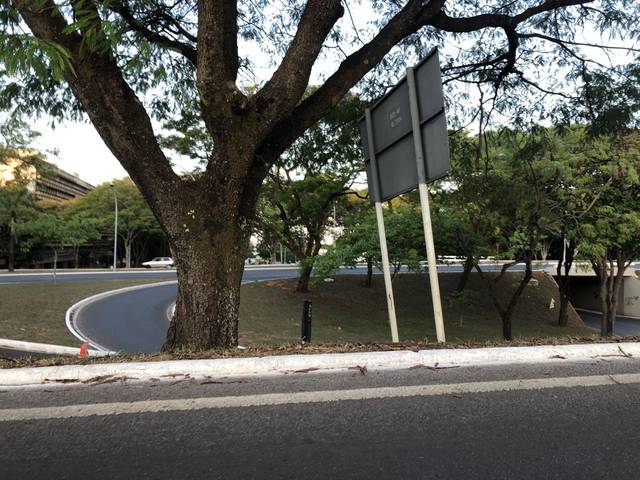
Region: Brazil
Coordinates: -15.77, -47.882